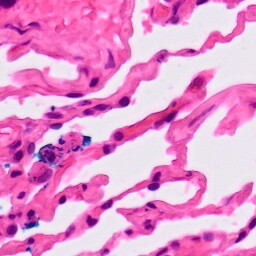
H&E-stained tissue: Lung